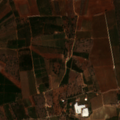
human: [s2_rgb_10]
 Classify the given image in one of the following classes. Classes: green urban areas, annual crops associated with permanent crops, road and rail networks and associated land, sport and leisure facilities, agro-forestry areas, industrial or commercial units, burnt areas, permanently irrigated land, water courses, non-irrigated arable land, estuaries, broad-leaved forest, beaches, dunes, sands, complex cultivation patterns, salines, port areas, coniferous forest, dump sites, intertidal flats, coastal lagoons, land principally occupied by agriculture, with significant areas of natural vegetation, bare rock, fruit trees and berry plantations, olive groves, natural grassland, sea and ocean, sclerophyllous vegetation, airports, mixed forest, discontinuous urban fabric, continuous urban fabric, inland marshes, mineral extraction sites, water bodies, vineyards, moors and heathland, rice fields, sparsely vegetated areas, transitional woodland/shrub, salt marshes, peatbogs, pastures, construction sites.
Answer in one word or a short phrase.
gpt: fruit trees and berry plantations, land principally occupied by agriculture, with significant areas of natural vegetation, sclerophyllous vegetation